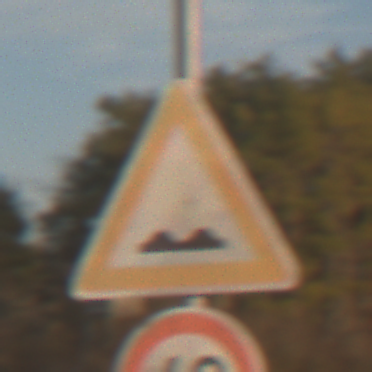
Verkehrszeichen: UnebeneFahrbahn
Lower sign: Geschwindigkeit60
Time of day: SunriseSunset
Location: Outdoor (Nature)
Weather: PartlyCloudy
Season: NotSpecified
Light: Natural